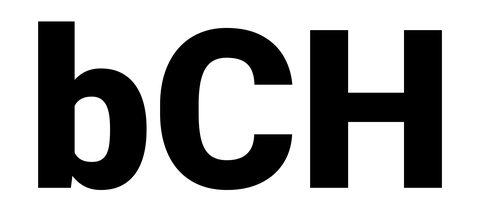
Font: Roboto_Black